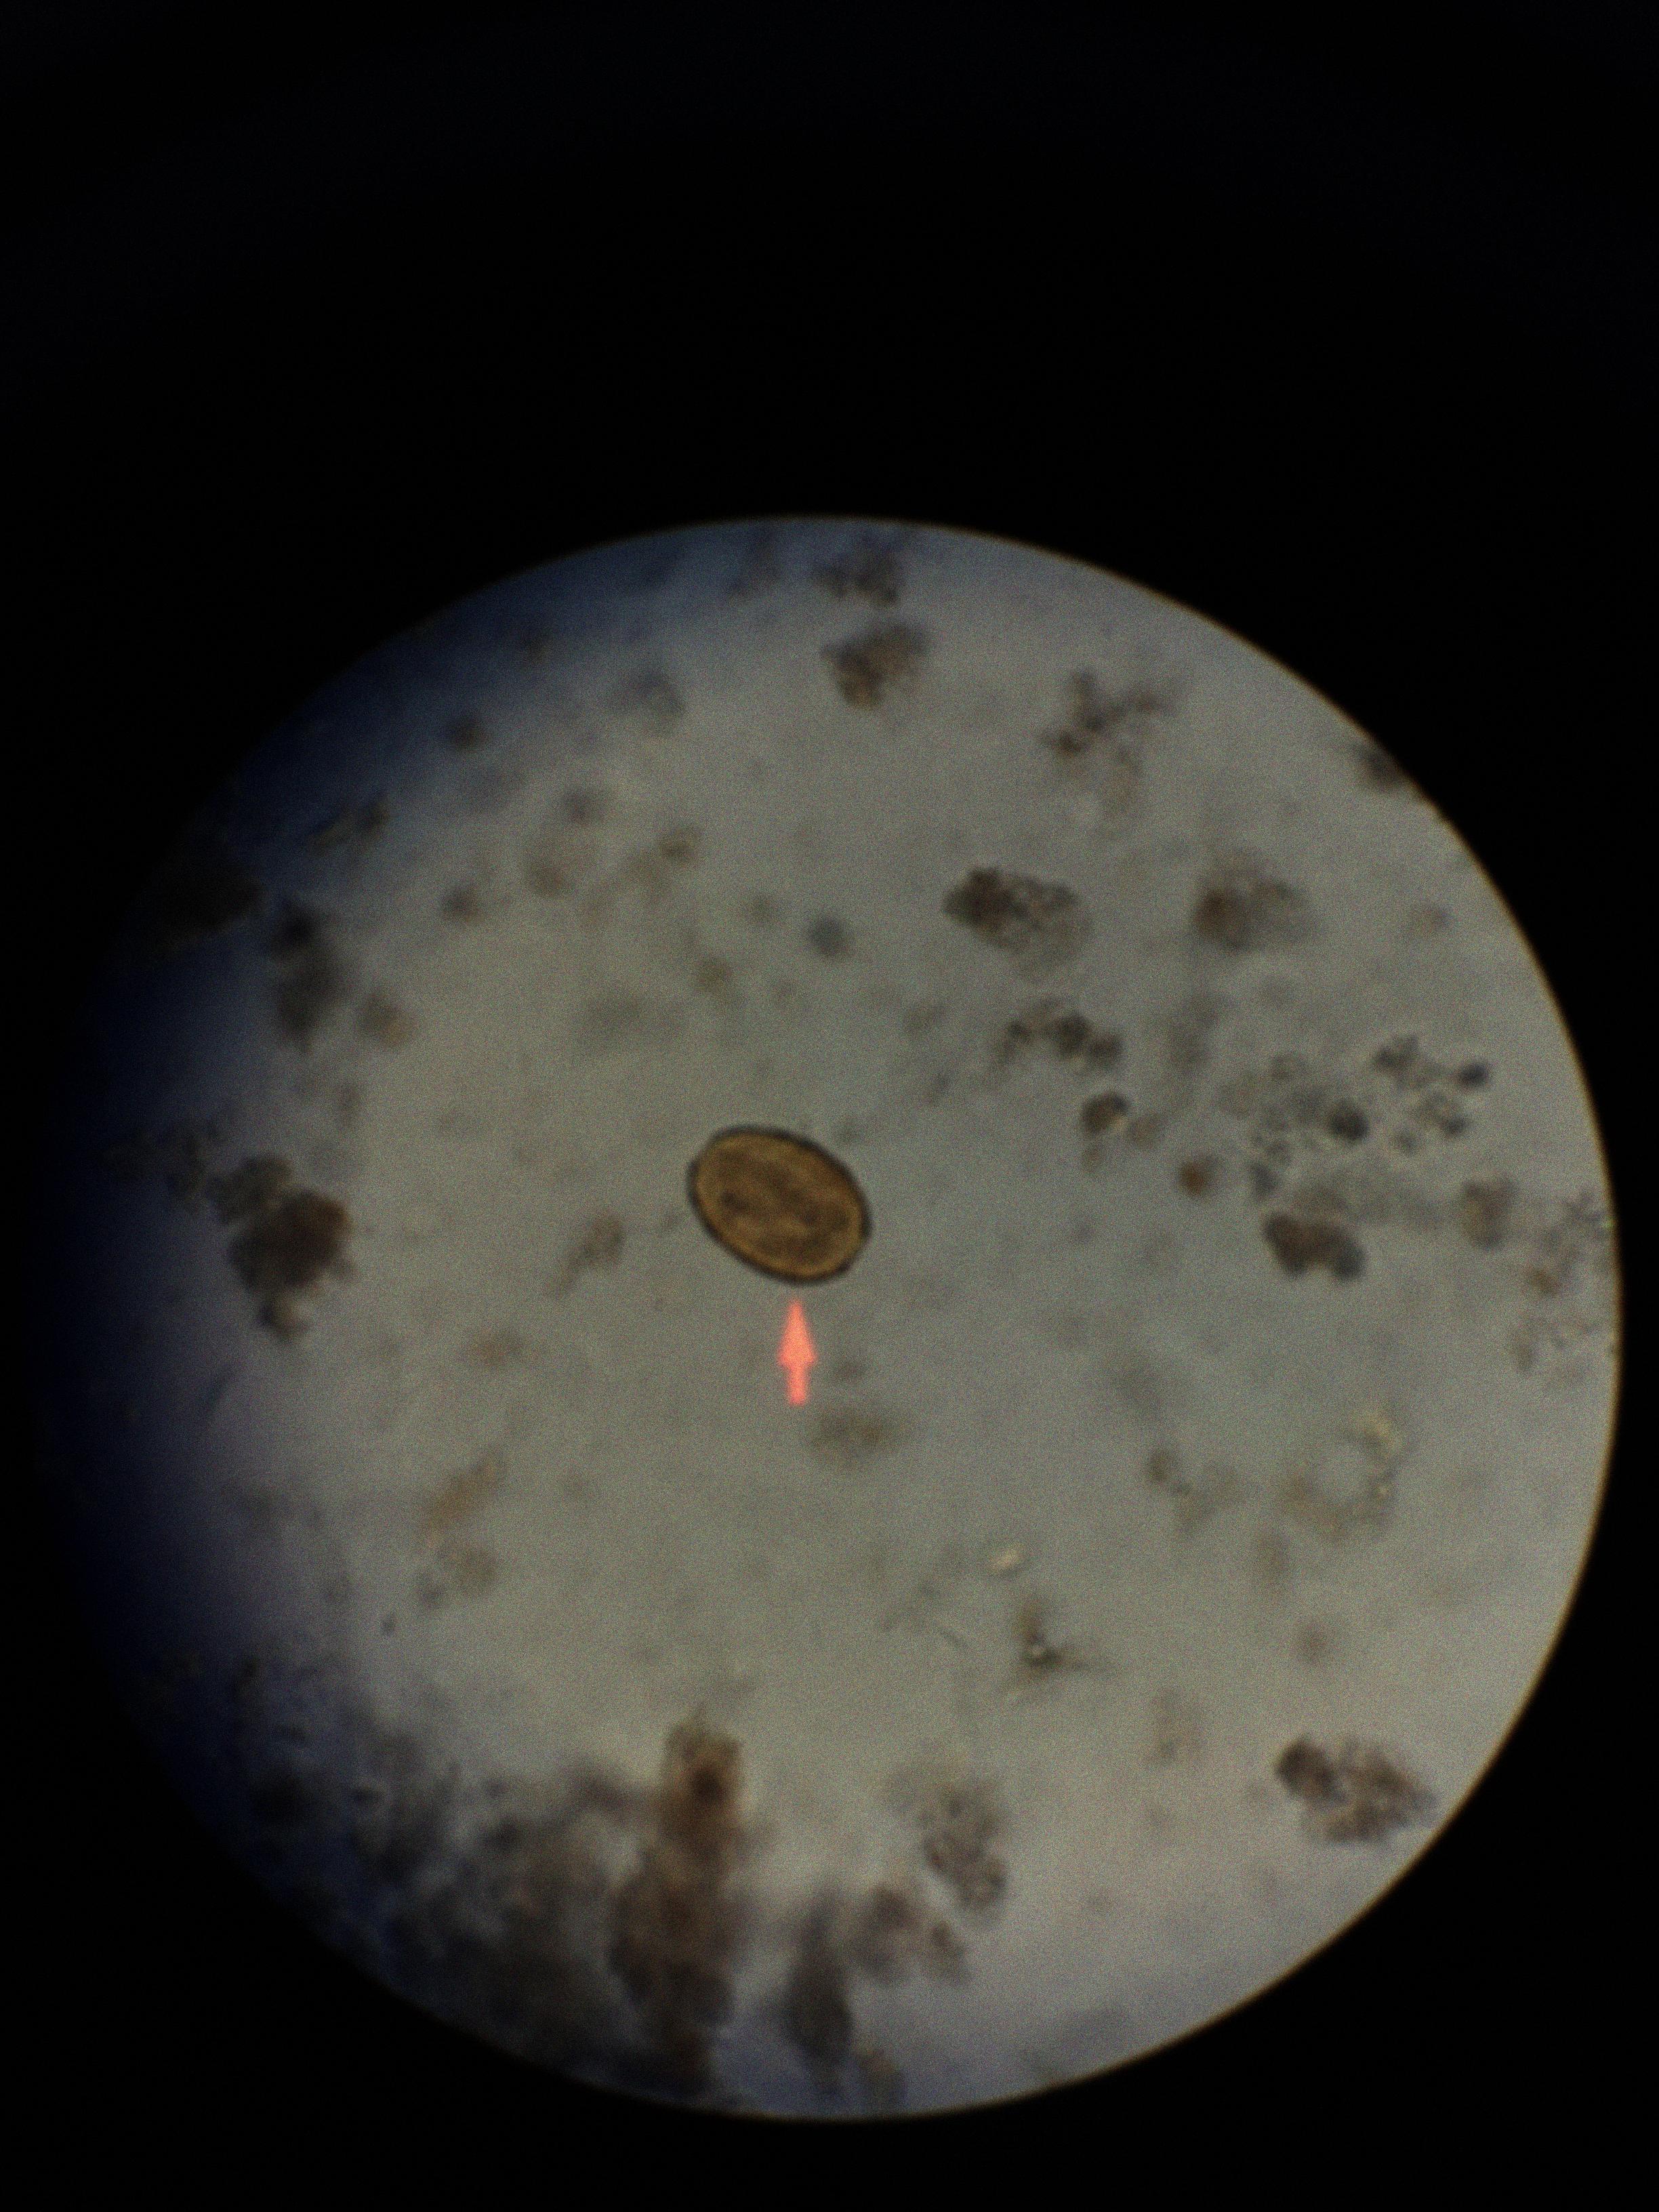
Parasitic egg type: Ascaris lumbricoides